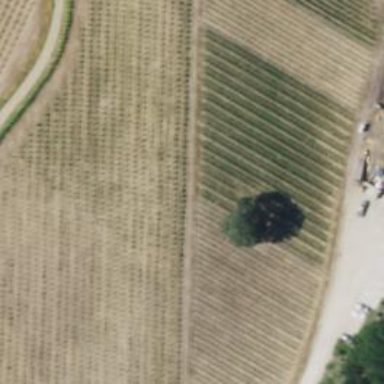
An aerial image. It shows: Vineyard growing grapes.